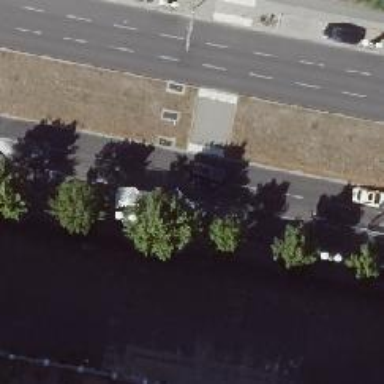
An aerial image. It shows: Footway located on traffic island.